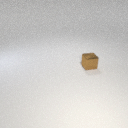
small brown metal cube